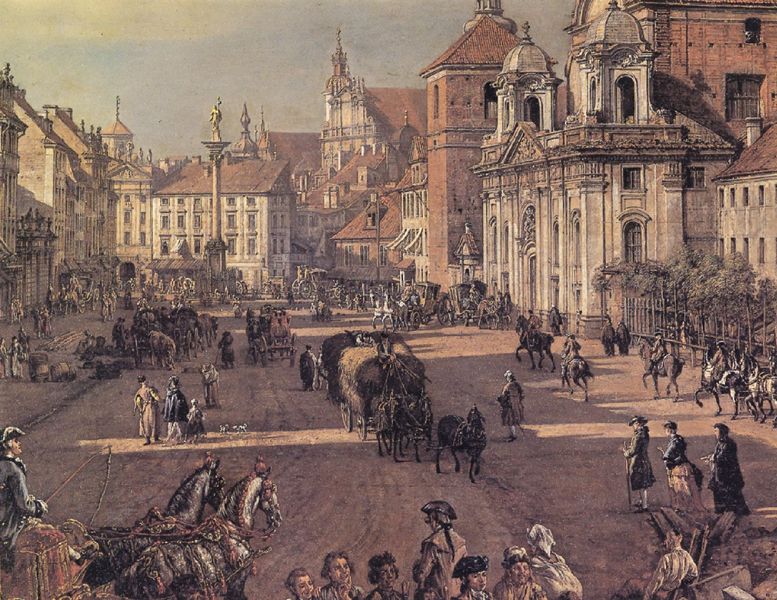
Titel: Die Krakowske Przedmescie-Strasse (Krakauer Vorstadt-Strasse) in Richtung auf die Sigismund-Säule
Künstler: Canaletto
Standort: Warschau, Königsschloß (EU - PL)
Schlagwörter: baum, gemälde, schatten, bäume, frauen, menschen, stadt, braun, damen, fenster, licht, männer, strasse, säule, zeichnung, haus, hund, weg, zaun, herren, barock, häuser, kirche, pferd, pferde, reiter, turm, statue, heu, landstraße, droschke, fuhrwerke, kutsche, kutschen, markt, platz, wagen, zopf, stadtansicht, kirch, türme, münchen, denkmal, stich, bürger, kutscher, peitsche, dreispitz, rom, fuhre, wien, gespann, marienplatz, heuwagen, perde, fuhrwerk, pferdewagen, mariensäule, karlsplatz, statur, stadtszene, pferdefuhrwerk, insbruck, stoh, barockarchitektur, reuiter, pferdegespnn